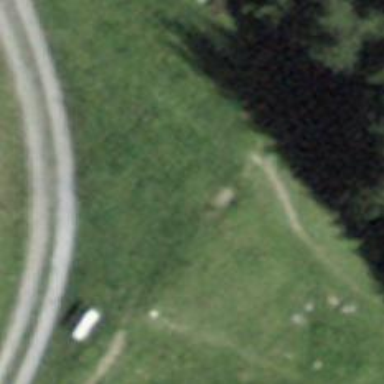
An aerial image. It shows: Bench.